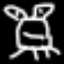
Label: frog